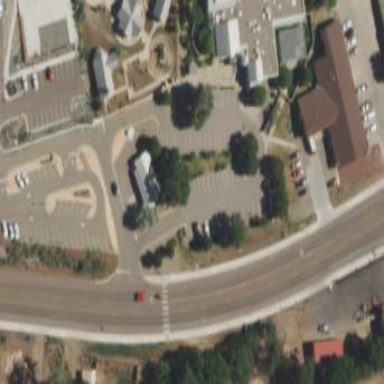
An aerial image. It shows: Parking area with surface.